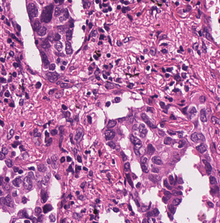
Tumor epithelial tissue: yes
Tumor-associated stroma tissue: yes
Normal tissue: no